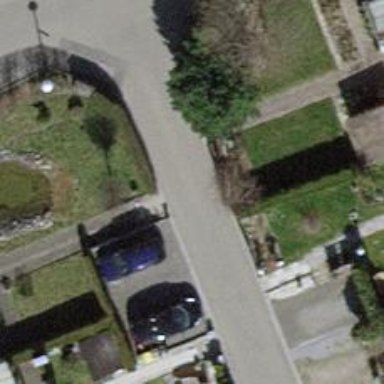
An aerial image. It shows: Living street.